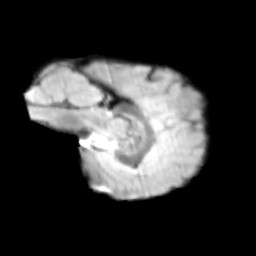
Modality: T2w
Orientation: sagittal
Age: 9
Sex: male
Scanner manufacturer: siemens
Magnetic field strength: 3 T
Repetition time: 3.8 s
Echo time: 0.07 s